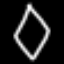
Label: diamond